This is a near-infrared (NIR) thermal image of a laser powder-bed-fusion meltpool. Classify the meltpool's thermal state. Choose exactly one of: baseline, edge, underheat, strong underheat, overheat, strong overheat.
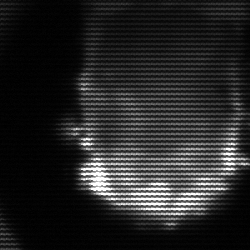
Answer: baseline